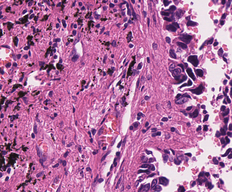
Tumor epithelial tissue: yes
Tumor-associated stroma tissue: yes
Normal tissue: no